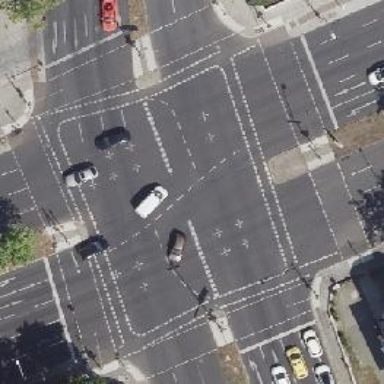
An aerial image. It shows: Junction.